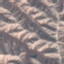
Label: HerbaceousVegetation